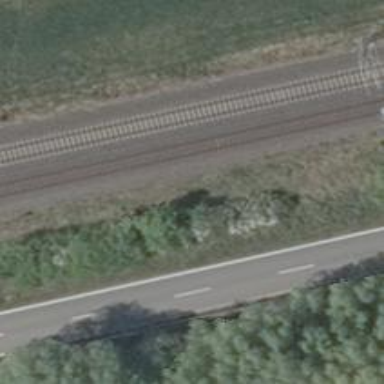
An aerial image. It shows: Railway signal.